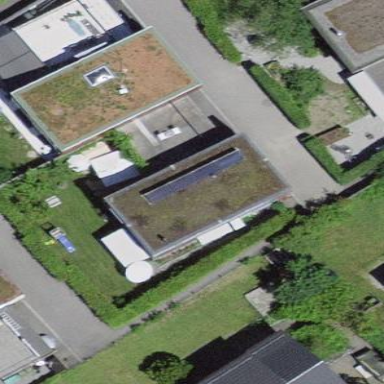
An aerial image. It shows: Part of building is shown in the image.